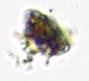
Label: Detritus